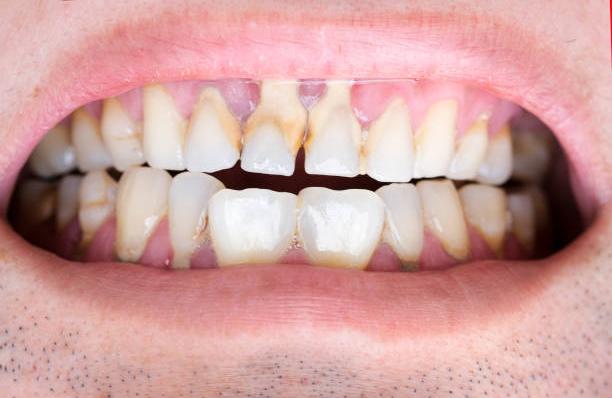
Condition: Calculus